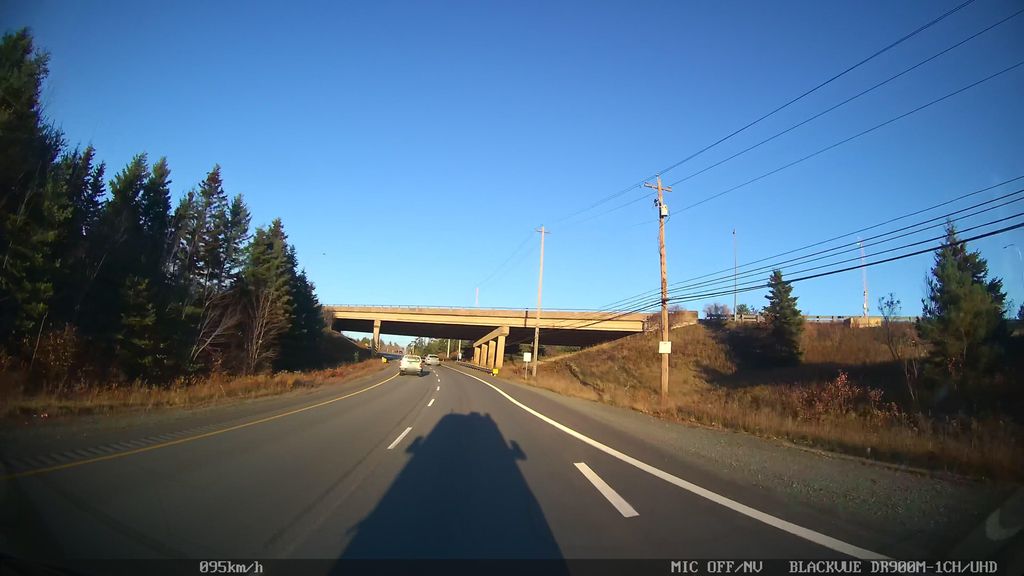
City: halifax